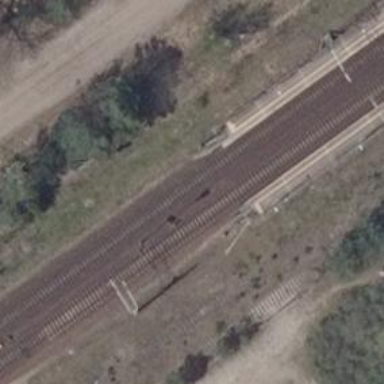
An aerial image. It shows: Close-up of railway platform edge.